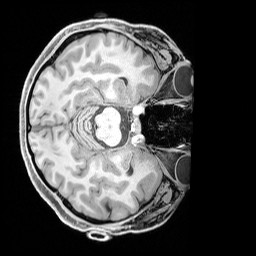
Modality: T1w
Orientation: axial
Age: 26
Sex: male
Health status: healthy
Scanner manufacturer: siemens
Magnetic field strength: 3 T
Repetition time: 1.65 s
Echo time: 0.00182 s